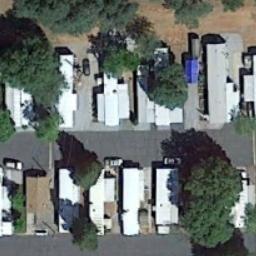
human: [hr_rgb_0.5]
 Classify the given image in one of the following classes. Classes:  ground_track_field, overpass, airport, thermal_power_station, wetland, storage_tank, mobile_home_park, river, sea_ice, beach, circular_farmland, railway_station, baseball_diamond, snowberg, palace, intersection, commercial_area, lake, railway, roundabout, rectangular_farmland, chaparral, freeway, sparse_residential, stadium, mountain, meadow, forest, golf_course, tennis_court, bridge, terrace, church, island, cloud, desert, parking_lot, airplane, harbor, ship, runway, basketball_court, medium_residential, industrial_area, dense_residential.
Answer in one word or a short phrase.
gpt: mobile_home_park